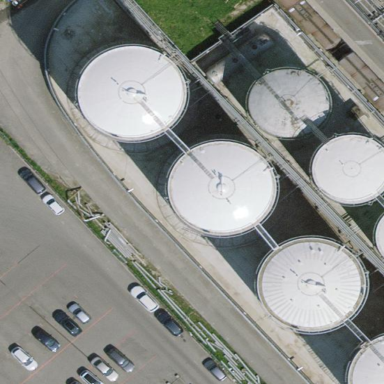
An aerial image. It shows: Building with storage tank.